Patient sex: F
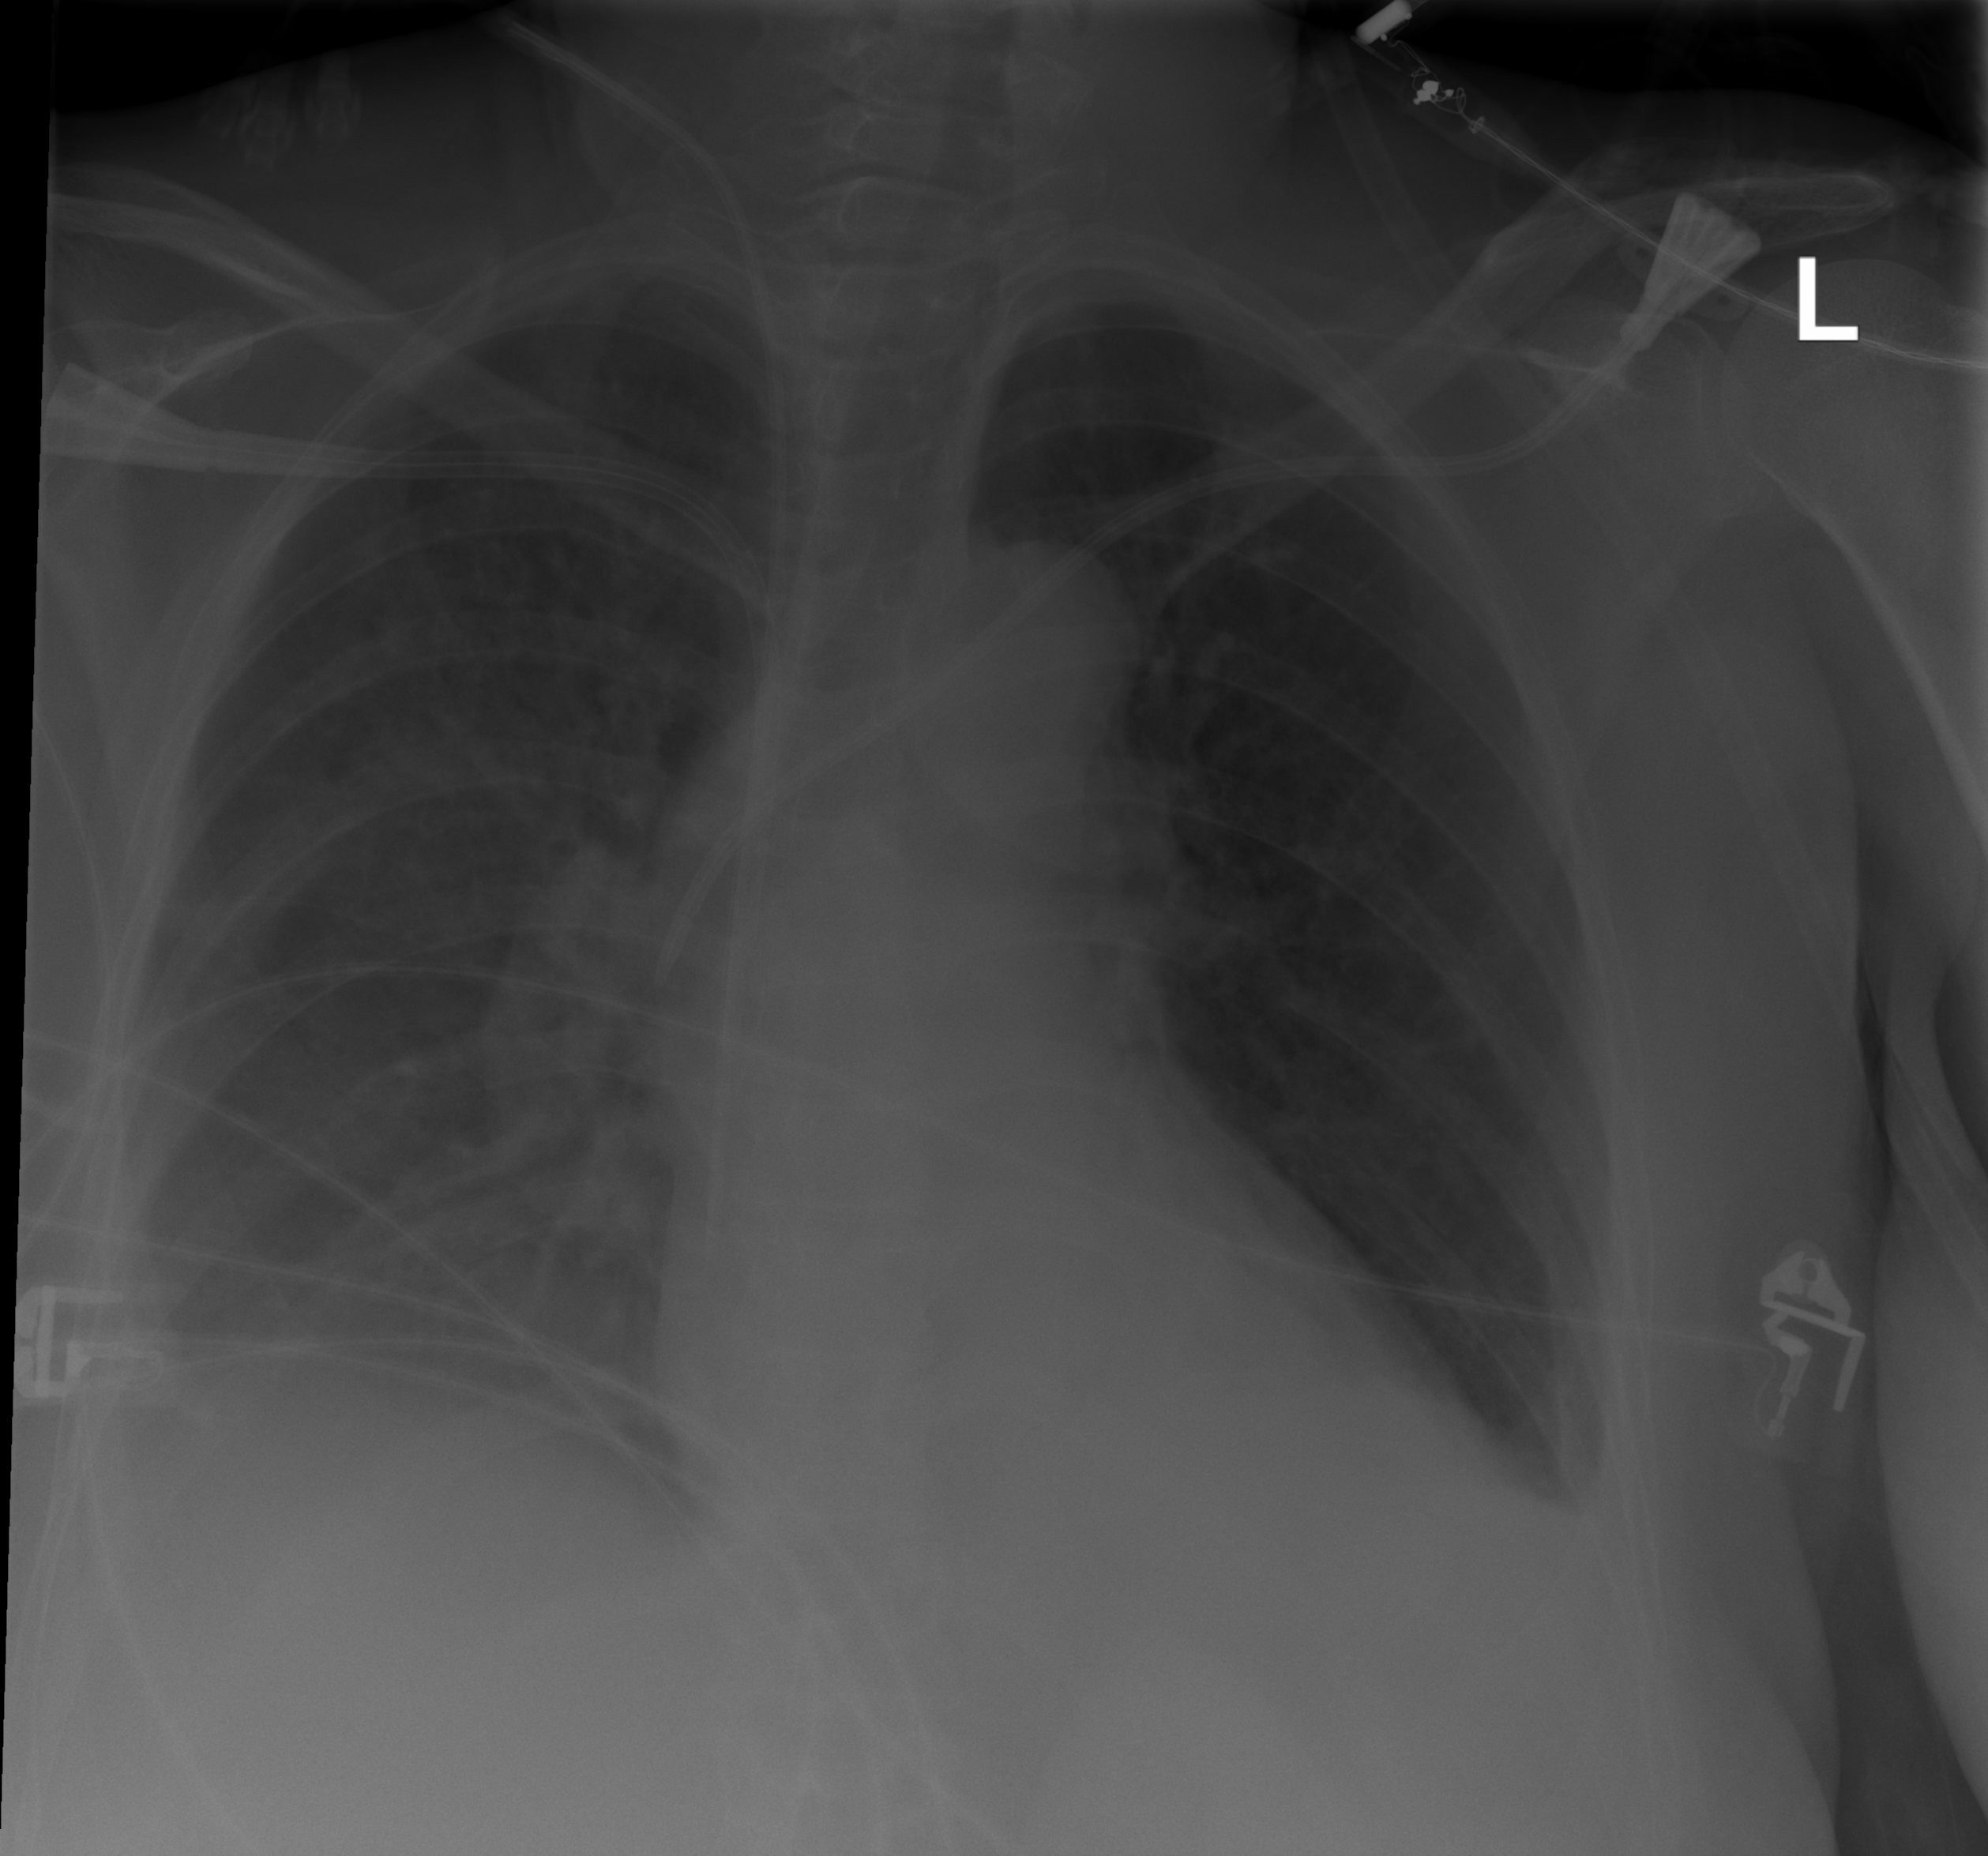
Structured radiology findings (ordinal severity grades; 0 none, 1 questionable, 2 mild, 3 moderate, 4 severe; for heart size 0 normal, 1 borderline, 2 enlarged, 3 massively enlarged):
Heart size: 0
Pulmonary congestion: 0
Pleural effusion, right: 2
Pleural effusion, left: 1
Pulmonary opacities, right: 0
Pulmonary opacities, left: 0
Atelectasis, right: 2
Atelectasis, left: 1